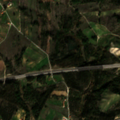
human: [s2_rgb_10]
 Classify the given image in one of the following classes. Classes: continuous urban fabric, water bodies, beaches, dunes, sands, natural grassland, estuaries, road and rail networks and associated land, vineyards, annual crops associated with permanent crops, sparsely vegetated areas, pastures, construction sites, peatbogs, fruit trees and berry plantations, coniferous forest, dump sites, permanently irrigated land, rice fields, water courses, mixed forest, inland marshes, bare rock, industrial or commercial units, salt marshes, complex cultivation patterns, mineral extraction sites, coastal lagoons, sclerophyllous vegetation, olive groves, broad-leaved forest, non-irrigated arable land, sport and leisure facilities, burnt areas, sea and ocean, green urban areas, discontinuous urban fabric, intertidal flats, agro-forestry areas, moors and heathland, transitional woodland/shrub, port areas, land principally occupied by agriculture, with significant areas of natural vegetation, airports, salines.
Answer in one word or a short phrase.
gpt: complex cultivation patterns, land principally occupied by agriculture, with significant areas of natural vegetation, mixed forest